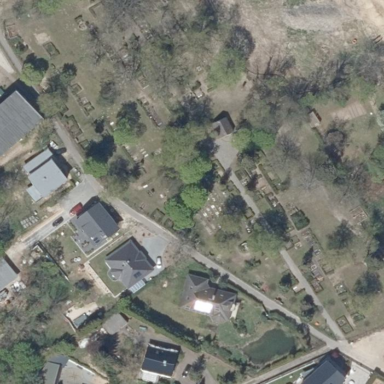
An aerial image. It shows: Cemetery.